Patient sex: M
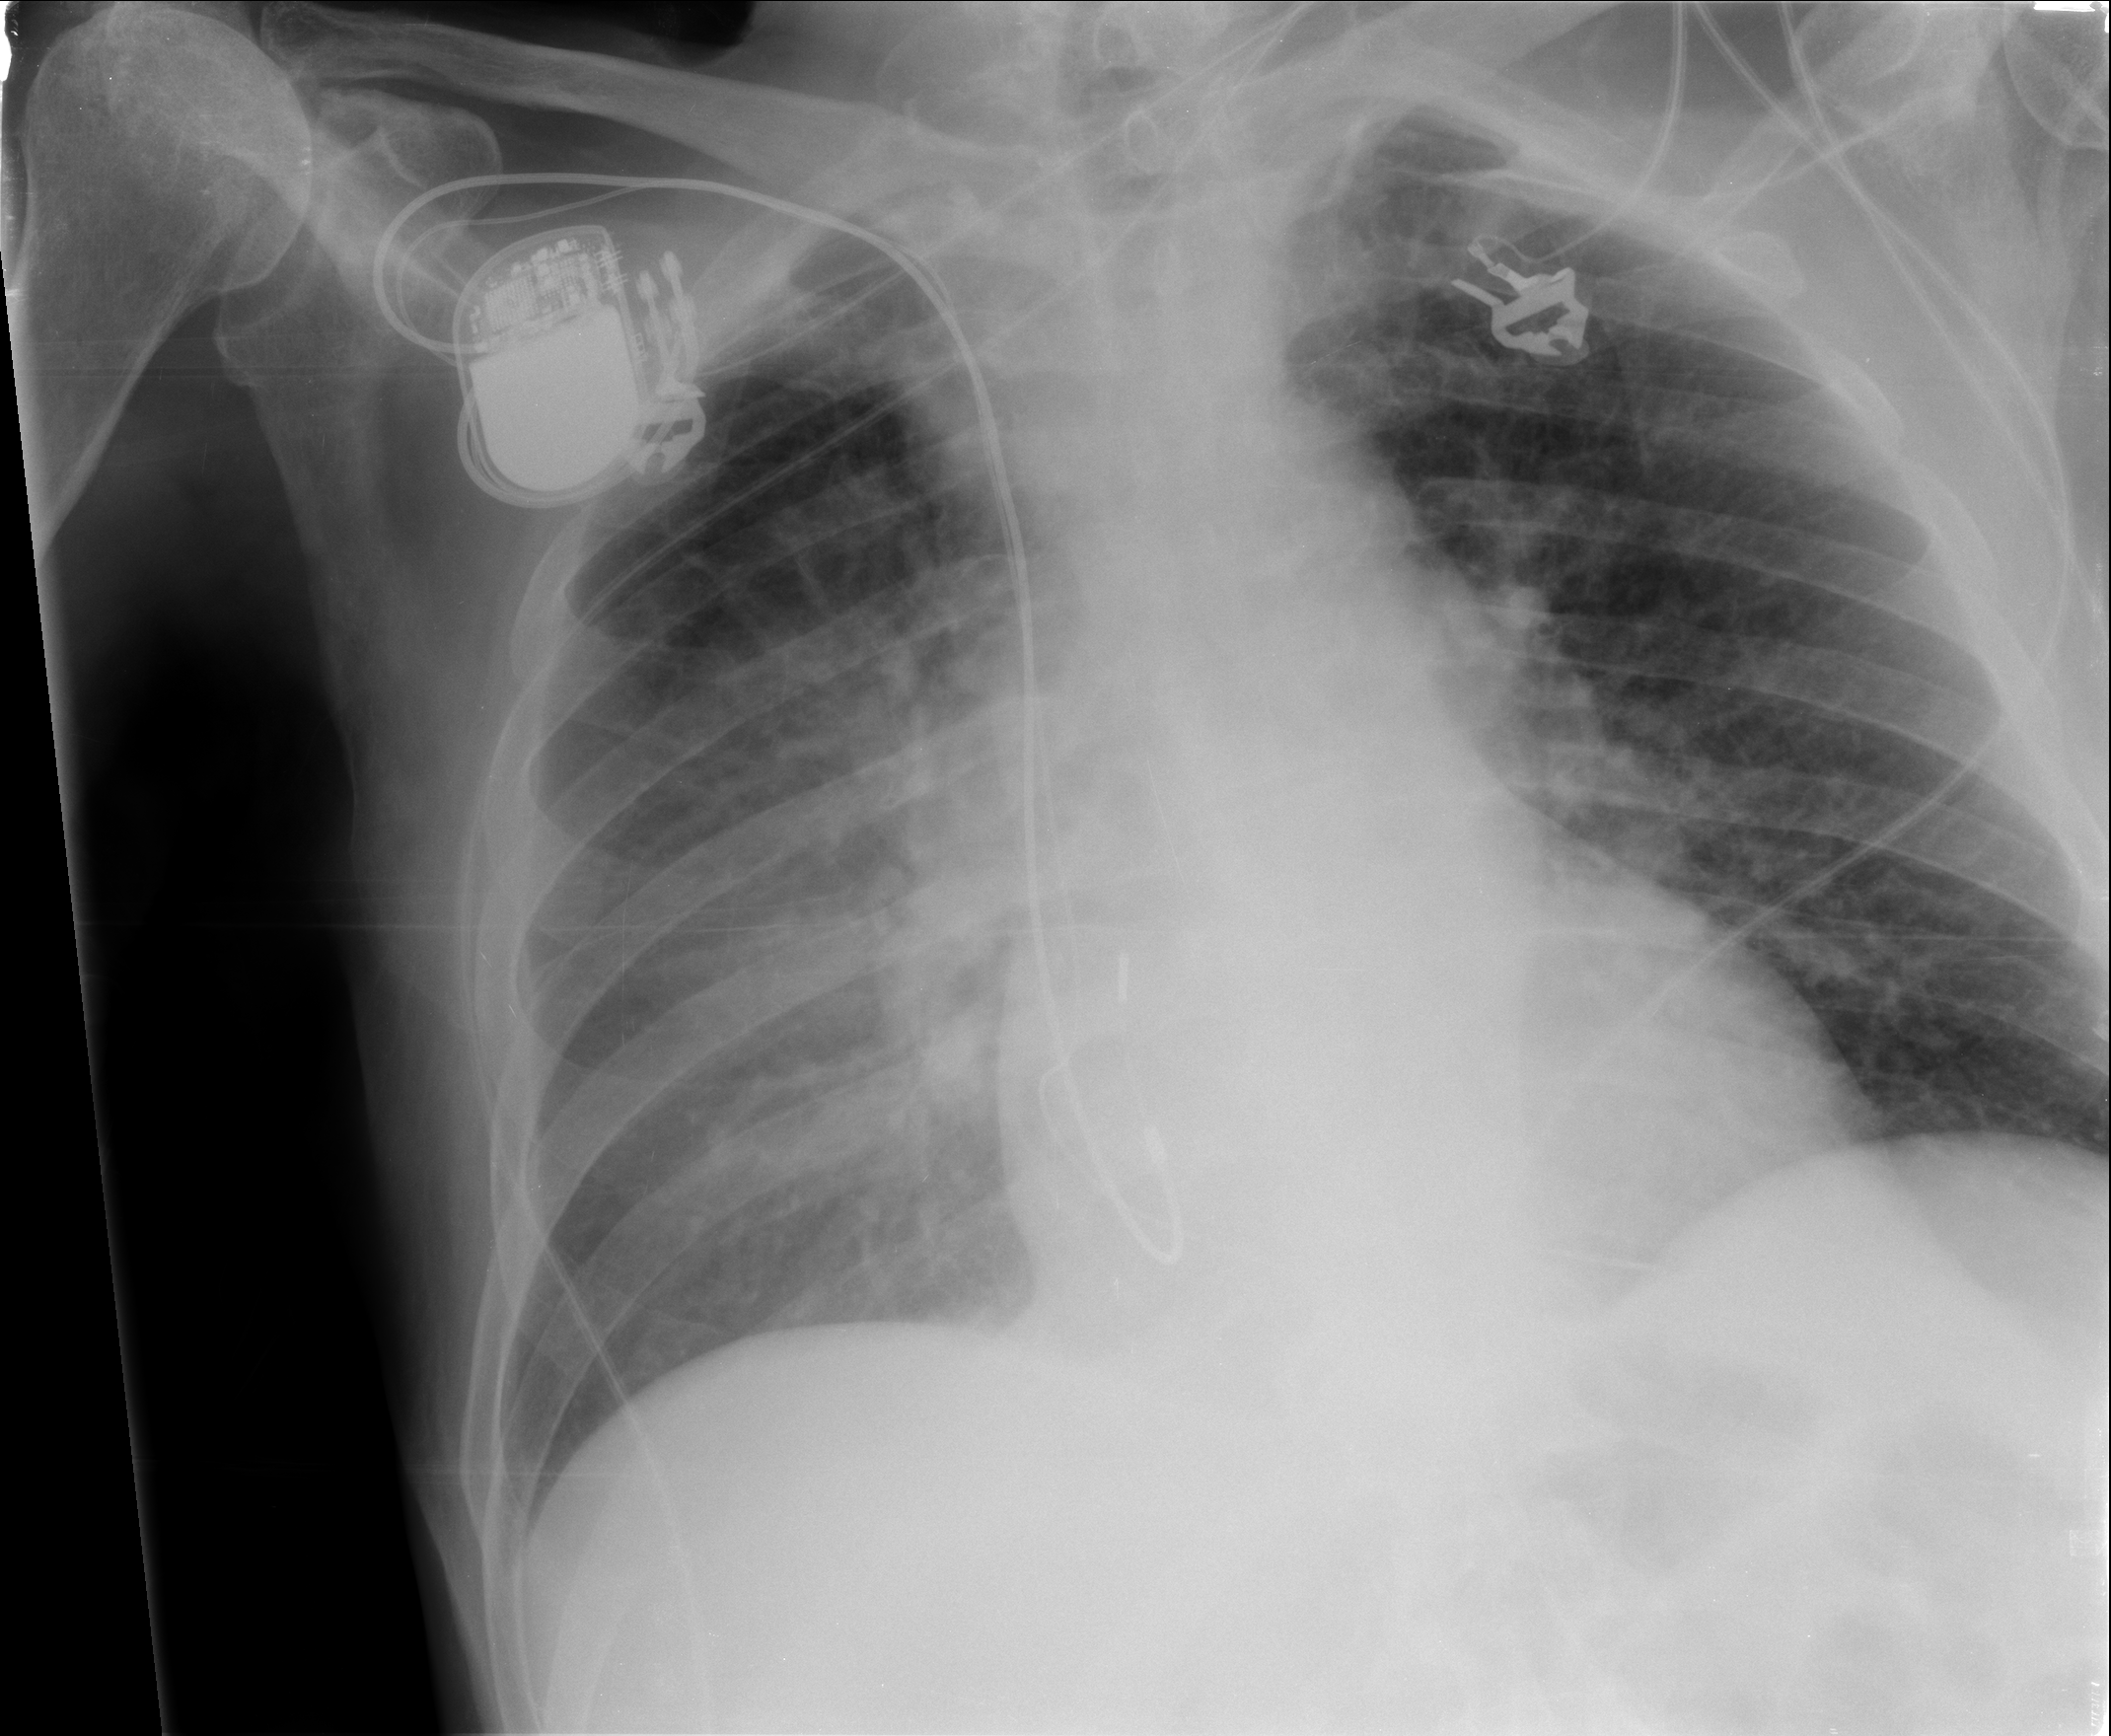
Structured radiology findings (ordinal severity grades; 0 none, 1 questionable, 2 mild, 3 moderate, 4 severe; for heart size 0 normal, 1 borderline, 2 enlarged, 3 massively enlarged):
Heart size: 0
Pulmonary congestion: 2
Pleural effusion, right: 1
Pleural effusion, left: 0
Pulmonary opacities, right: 3
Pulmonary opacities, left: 0
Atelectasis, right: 2
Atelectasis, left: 0